Field crop: maize
Growth stage: 2
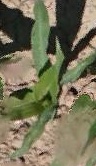
Species: maize